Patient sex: M
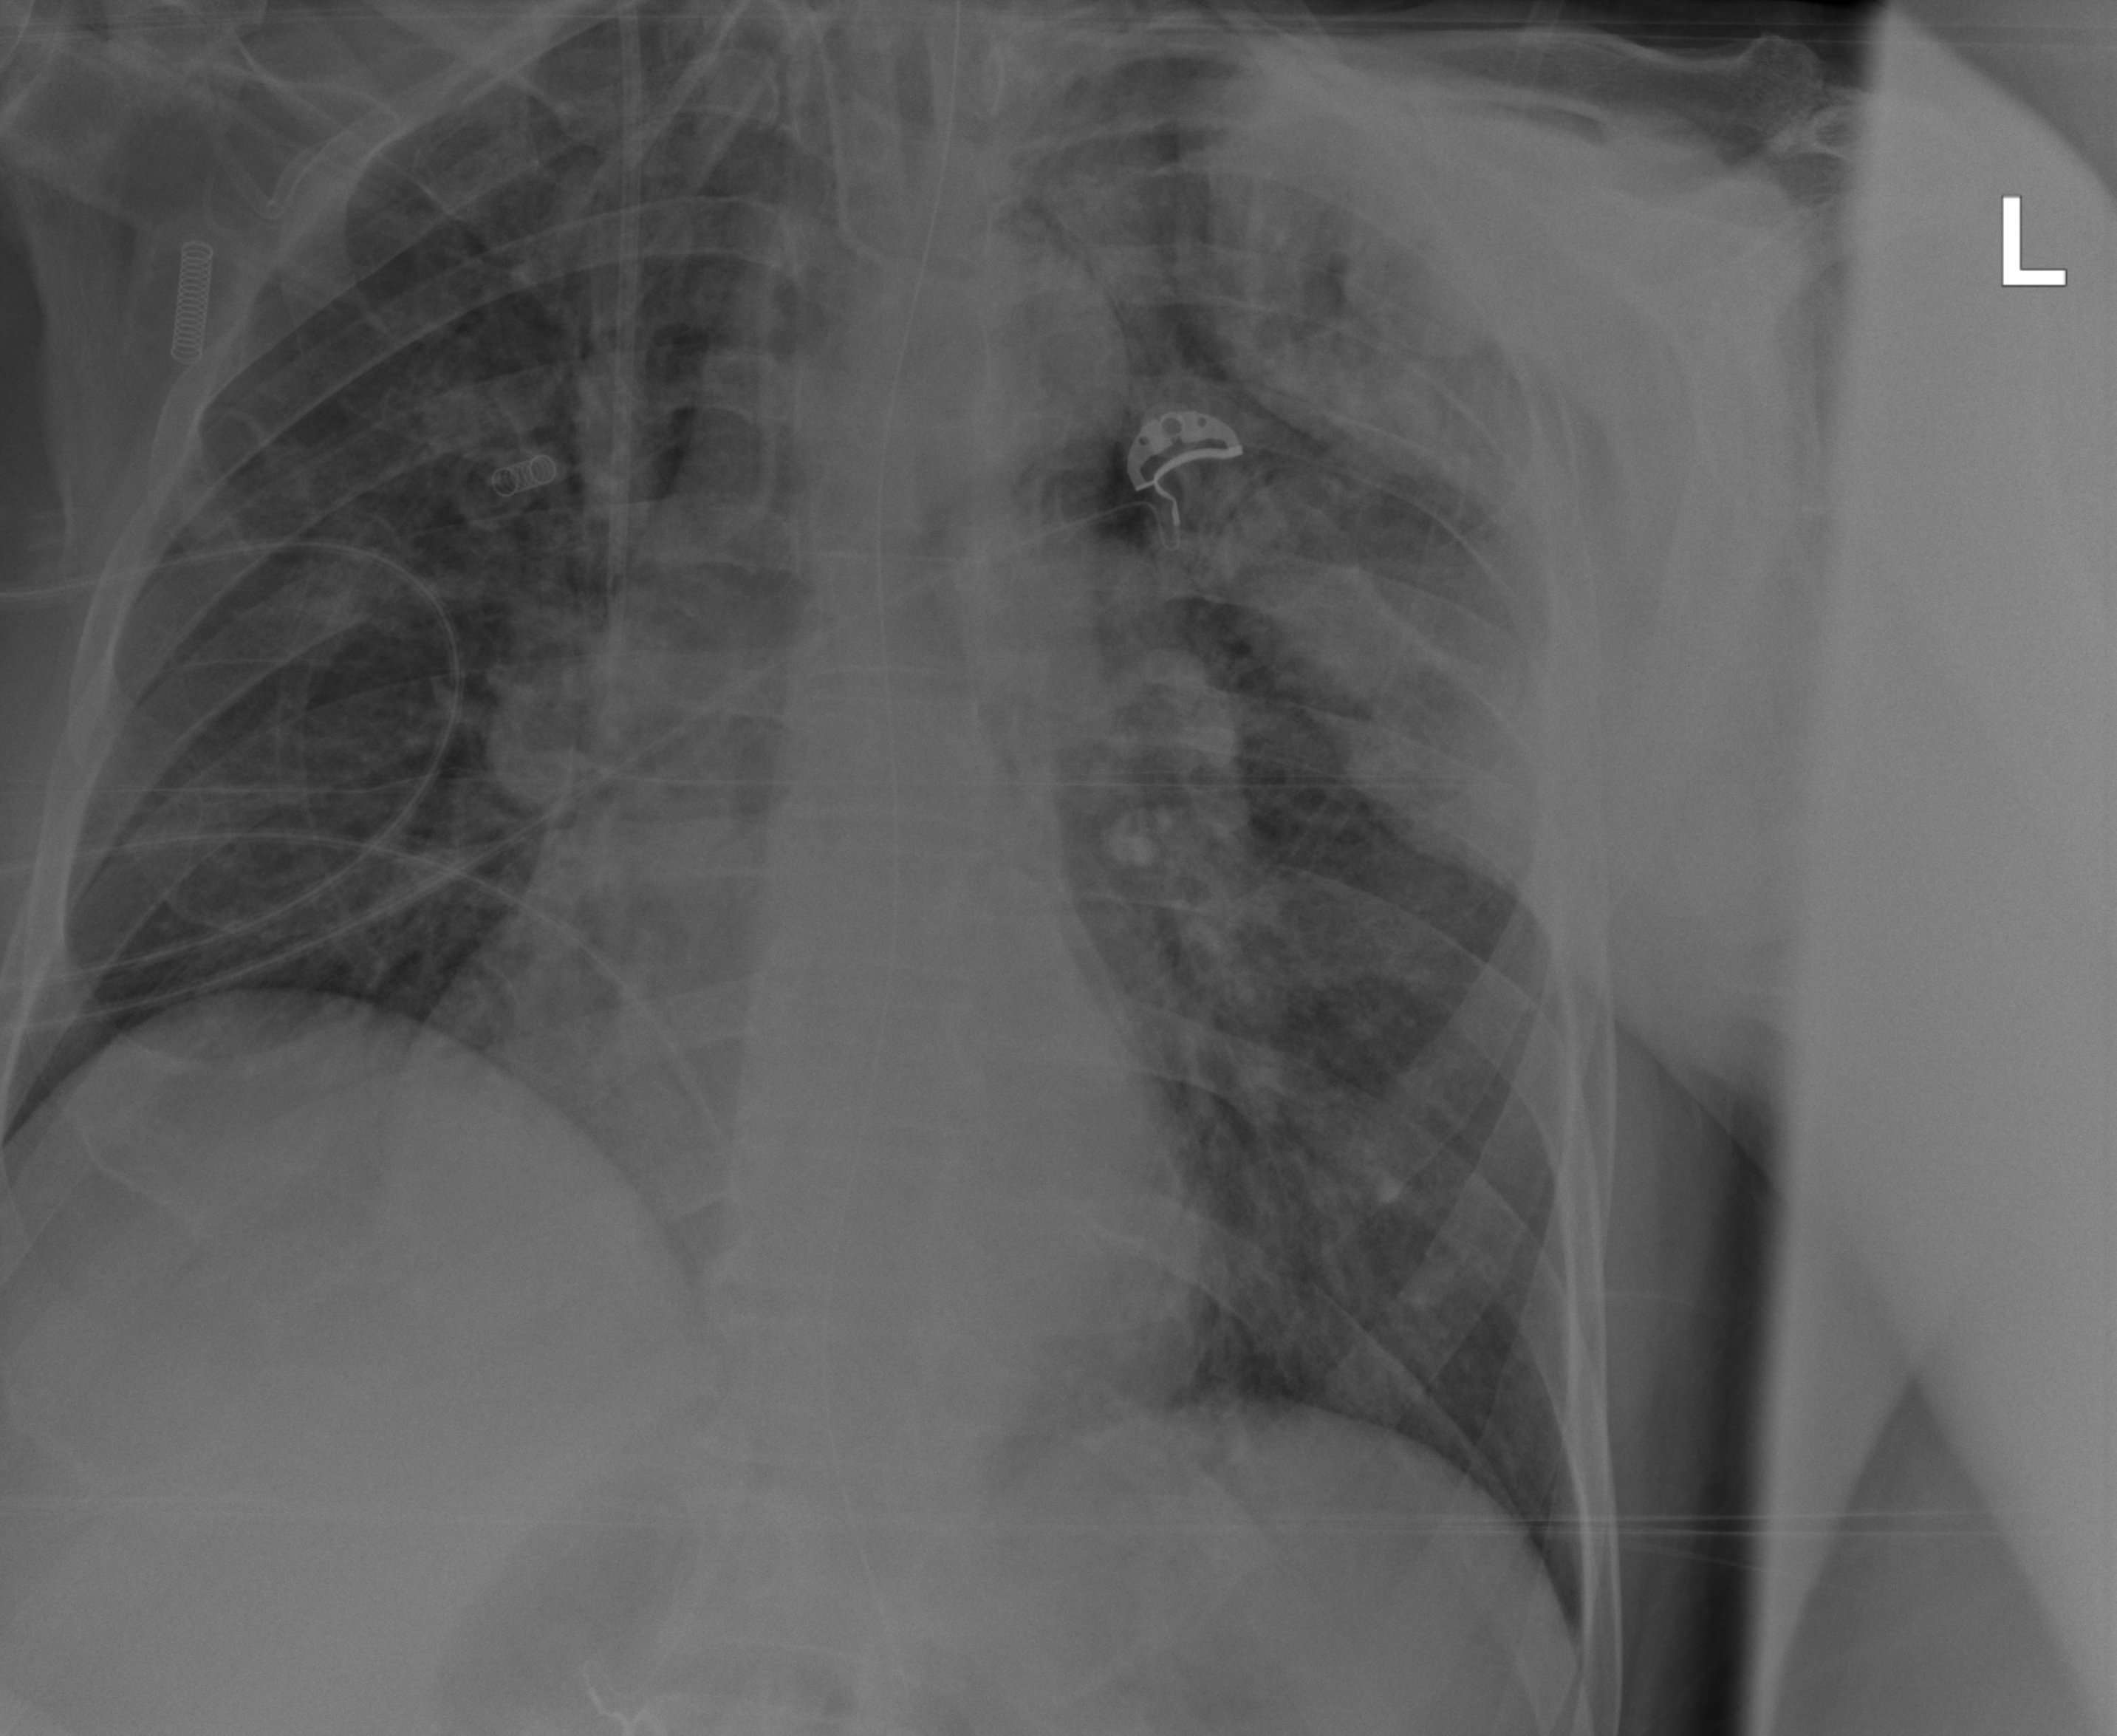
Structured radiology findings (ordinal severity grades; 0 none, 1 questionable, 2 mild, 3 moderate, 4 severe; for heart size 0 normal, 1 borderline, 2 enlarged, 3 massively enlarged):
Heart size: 0
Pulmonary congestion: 2
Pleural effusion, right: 0
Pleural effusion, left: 0
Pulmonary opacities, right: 2
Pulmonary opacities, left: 2
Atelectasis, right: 2
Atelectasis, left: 2